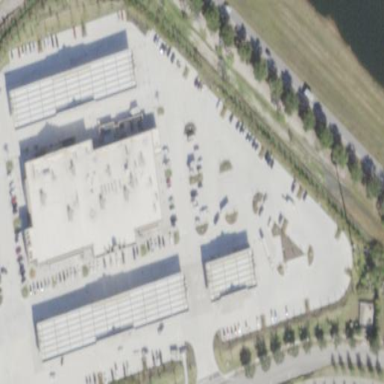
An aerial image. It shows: Fuel station.